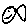
Label: fish